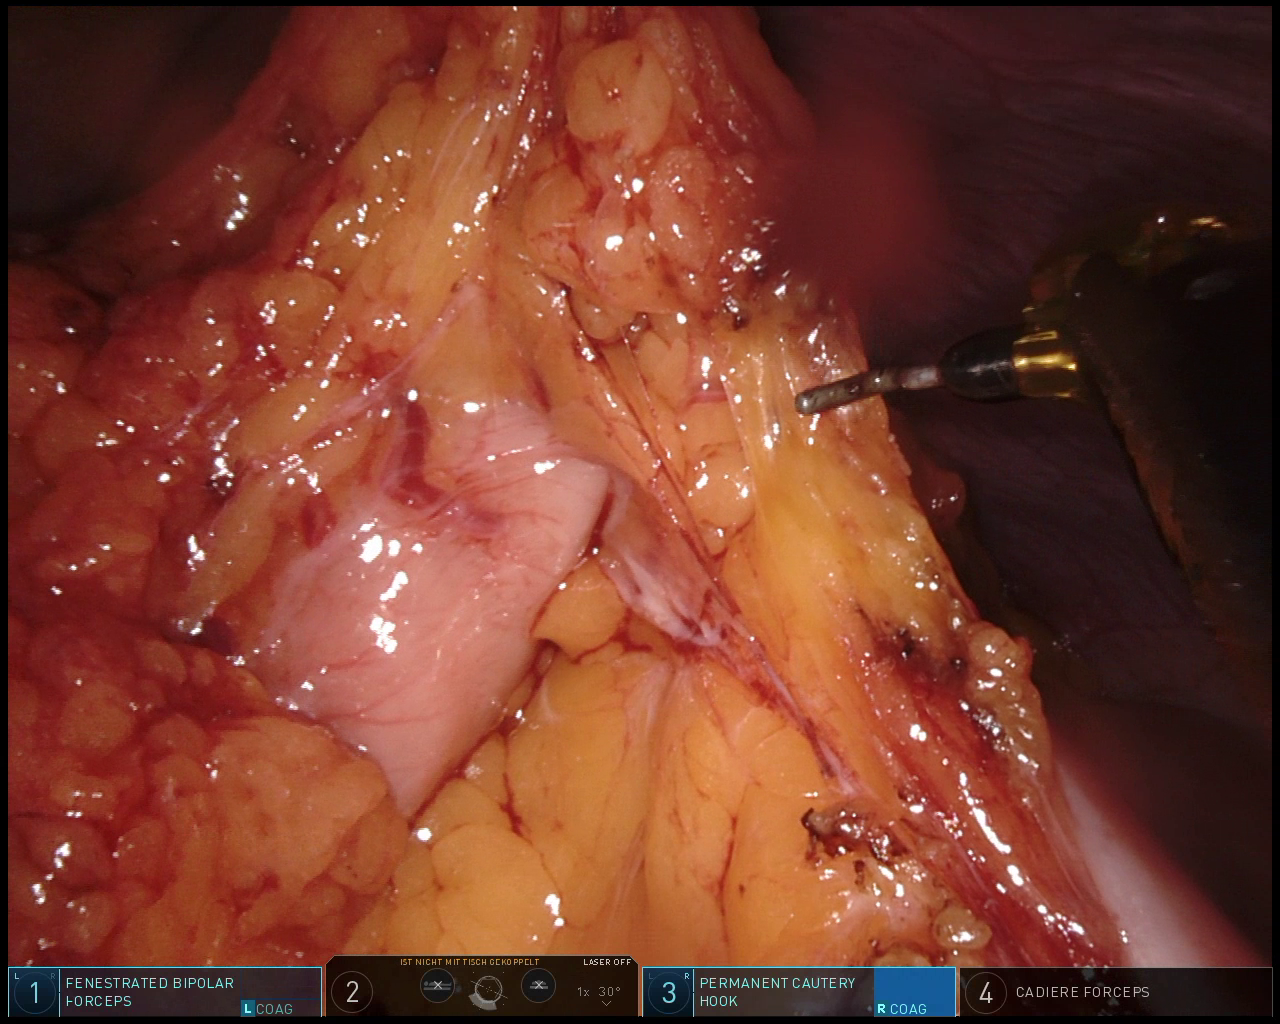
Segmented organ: stomach
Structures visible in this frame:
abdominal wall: yes
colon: yes
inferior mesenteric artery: no
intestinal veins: no
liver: no
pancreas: no
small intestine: no
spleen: no
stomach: yes
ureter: no
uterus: no
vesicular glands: no